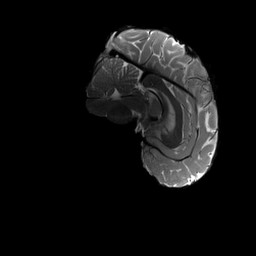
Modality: T2w
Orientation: sagittal
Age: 30
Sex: female
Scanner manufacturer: siemens
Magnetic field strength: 3 T
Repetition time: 3.2 s
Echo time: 0.564 s